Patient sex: M
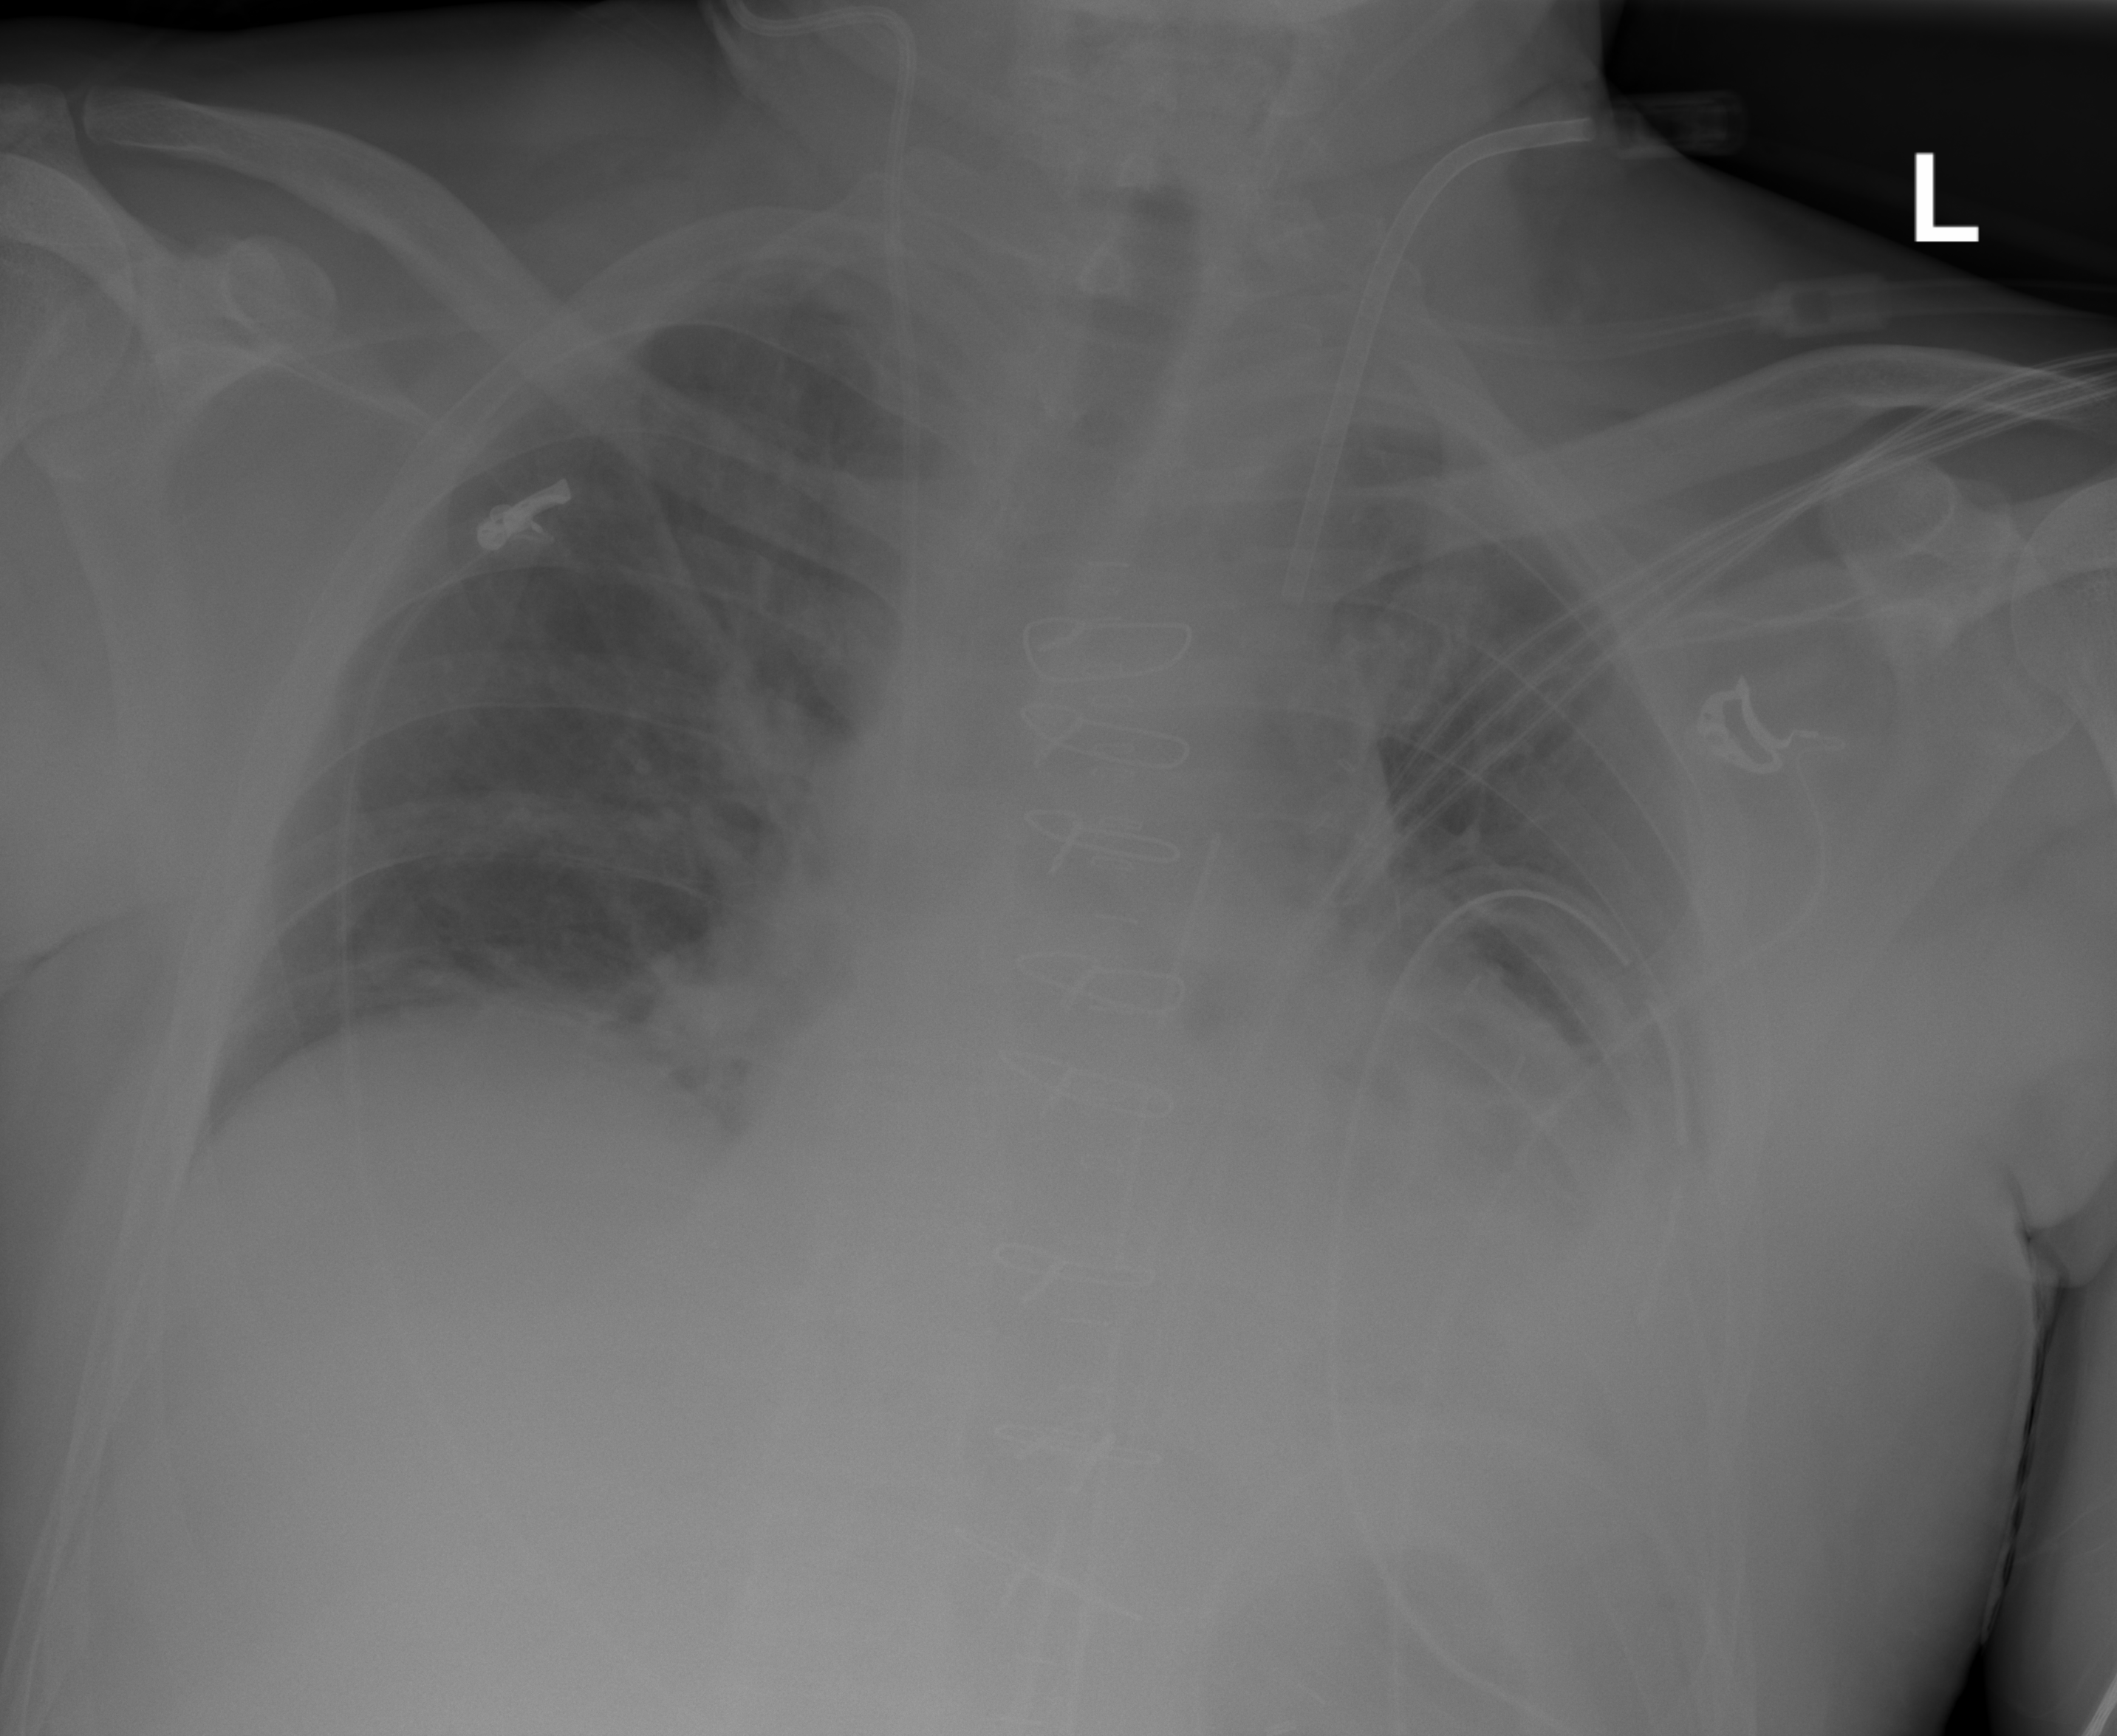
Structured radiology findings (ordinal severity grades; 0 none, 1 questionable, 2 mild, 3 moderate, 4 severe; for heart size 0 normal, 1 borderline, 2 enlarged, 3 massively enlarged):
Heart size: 2
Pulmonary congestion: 2
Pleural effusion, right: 0
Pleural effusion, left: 2
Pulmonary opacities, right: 0
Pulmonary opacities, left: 0
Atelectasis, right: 0
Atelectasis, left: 2